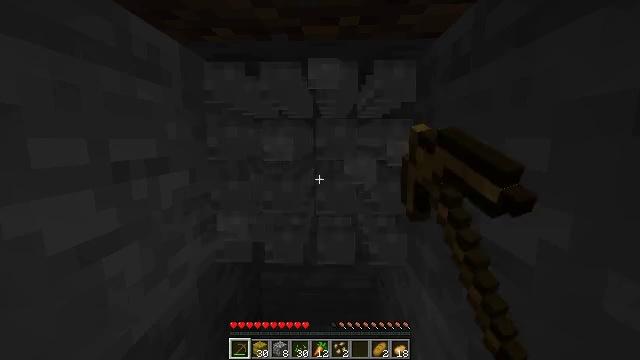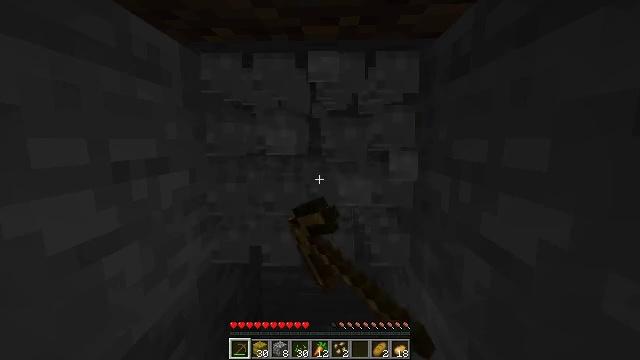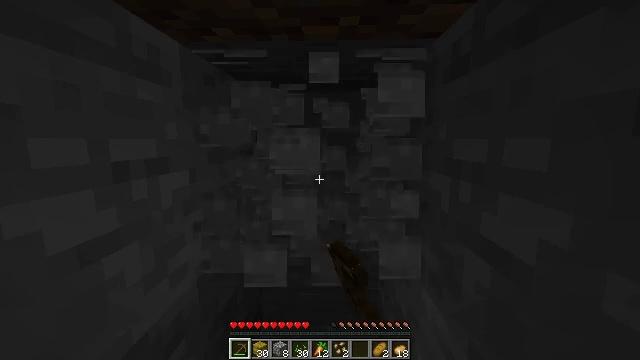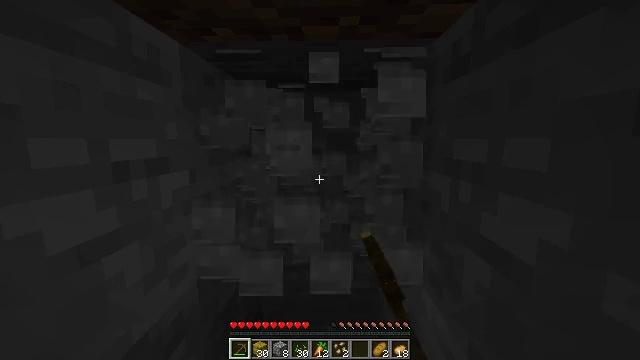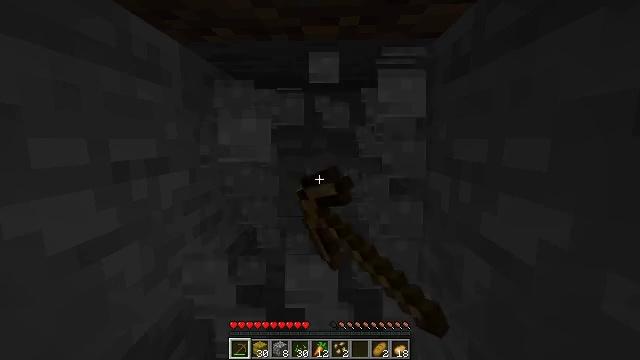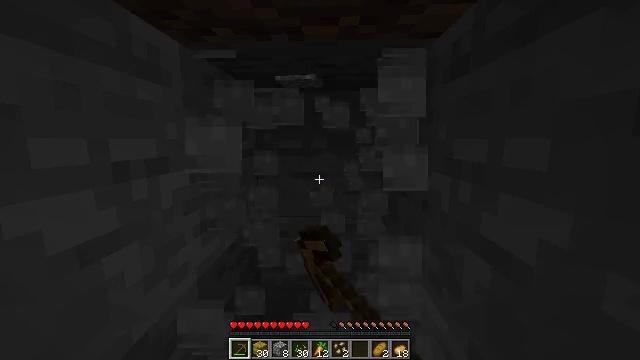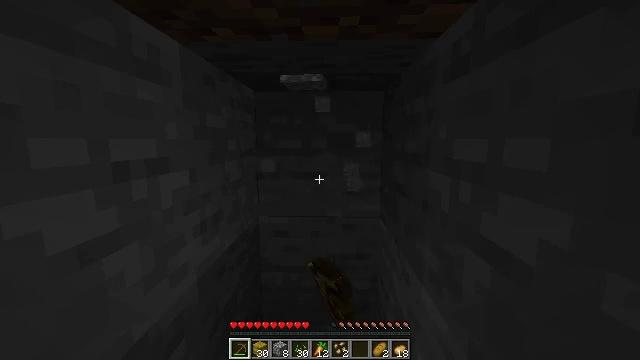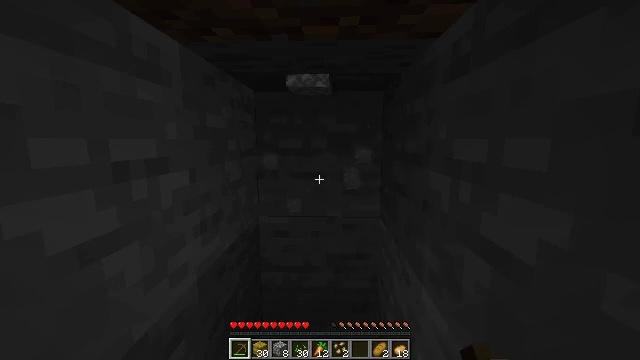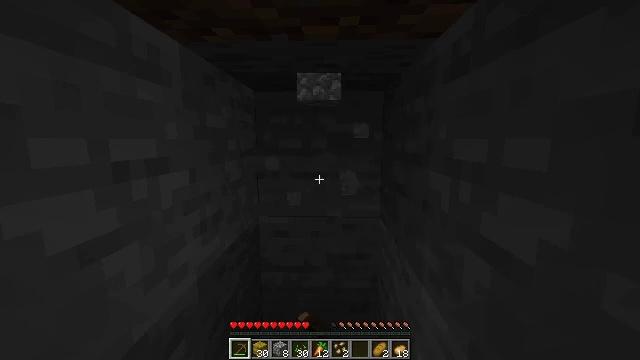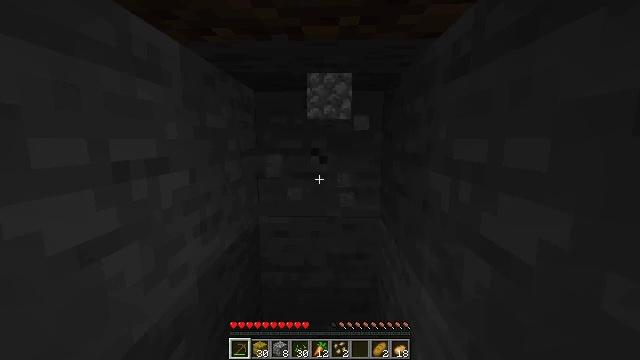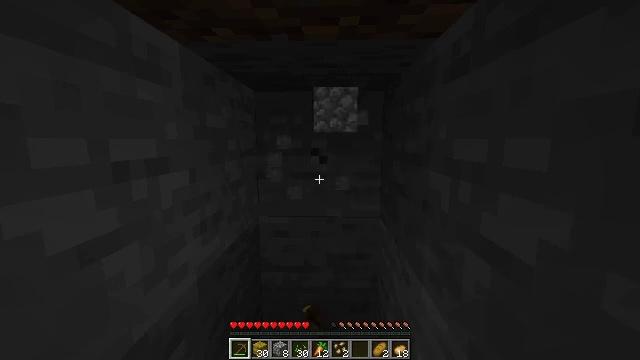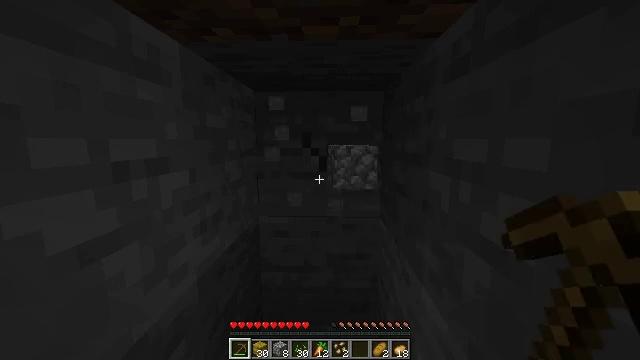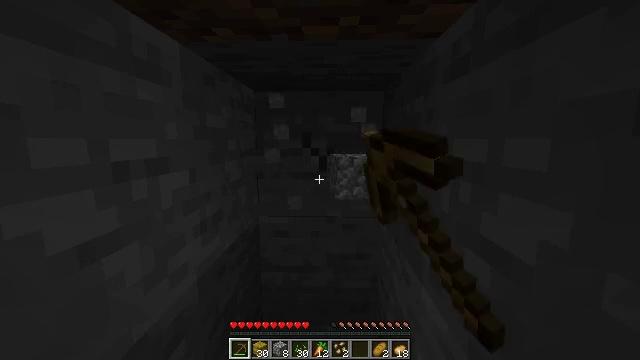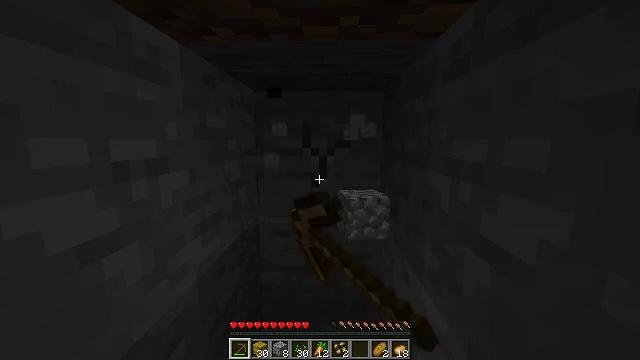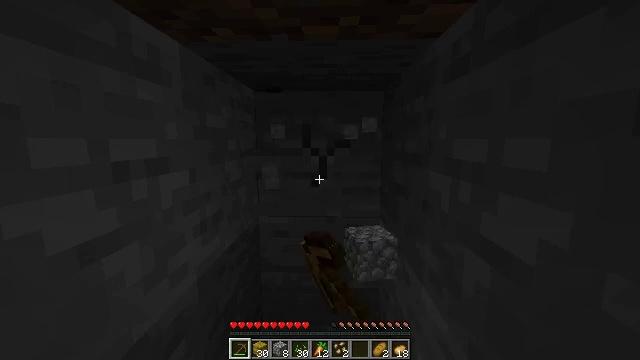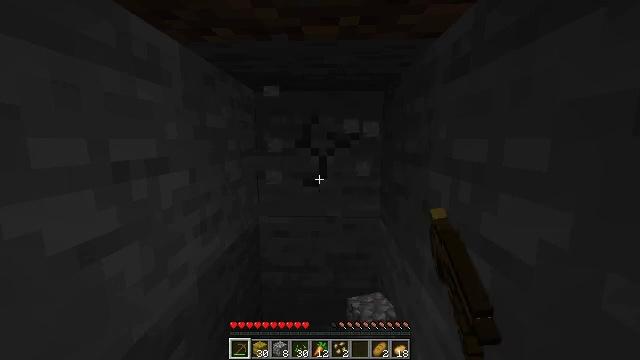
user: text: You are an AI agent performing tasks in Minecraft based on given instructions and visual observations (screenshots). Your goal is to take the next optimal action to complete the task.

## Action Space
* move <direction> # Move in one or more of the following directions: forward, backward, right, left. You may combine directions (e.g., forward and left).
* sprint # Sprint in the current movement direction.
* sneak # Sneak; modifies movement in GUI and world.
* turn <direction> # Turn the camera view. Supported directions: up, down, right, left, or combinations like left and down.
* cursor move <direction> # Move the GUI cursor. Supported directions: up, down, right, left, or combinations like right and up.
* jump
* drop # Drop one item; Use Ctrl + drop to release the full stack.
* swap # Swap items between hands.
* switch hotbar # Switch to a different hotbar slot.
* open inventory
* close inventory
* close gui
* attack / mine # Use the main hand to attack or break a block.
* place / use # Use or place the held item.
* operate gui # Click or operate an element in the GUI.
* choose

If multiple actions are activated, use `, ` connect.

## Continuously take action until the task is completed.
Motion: motion action
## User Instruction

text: Mine stone underground.
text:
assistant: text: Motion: attack / mine
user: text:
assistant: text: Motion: attack / mine
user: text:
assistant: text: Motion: attack / mine
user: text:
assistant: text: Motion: attack / mine
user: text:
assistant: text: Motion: attack / mine
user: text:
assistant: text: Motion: attack / mine
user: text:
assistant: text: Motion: attack / mine
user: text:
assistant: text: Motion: attack / mine
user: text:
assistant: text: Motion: attack / mine
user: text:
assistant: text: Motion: attack / mine
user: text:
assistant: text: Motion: attack / mine
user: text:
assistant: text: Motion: attack / mine
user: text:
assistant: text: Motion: attack / mine
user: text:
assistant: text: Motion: attack / mine
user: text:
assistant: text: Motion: attack / mine
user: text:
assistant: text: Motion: attack / mine
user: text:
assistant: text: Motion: attack / mine
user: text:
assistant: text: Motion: attack / mine
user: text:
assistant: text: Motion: attack / mine
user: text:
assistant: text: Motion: attack / mine
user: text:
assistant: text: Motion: attack / mine
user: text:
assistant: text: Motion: attack / mine
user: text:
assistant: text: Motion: attack / mine
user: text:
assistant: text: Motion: attack / mine
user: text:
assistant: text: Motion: attack / mine
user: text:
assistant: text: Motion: attack / mine
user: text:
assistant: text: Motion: attack / mine
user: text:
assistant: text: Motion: attack / mine
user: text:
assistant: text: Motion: attack / mine
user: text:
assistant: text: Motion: attack / mine